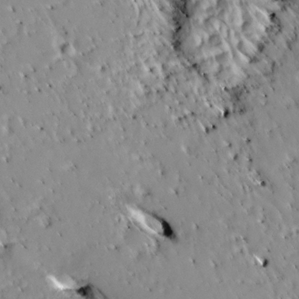
Label: non_frost